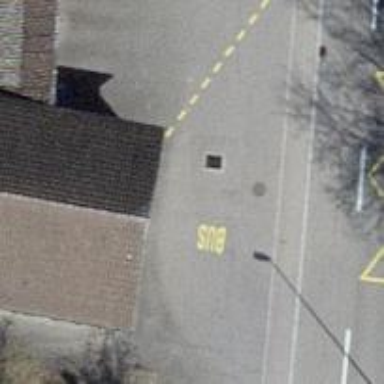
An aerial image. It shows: Bus stop with platform for public transport.